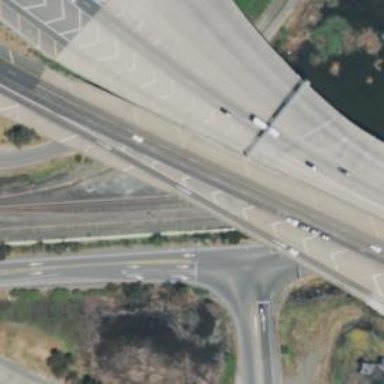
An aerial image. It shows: Bridge on motorway link.